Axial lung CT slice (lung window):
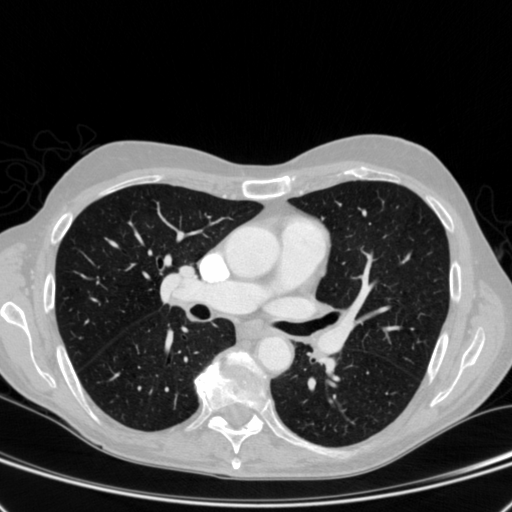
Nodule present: no